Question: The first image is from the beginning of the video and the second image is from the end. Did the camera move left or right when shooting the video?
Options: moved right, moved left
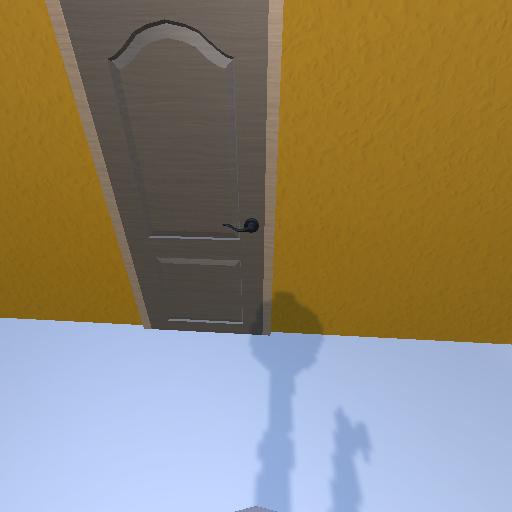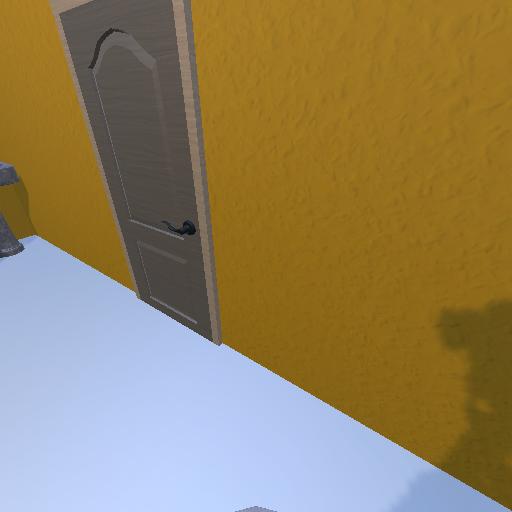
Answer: moved right